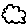
Label: cloud